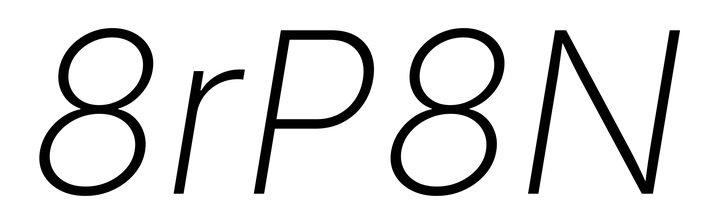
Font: Inter-Italic_ExtraLight_Italic